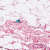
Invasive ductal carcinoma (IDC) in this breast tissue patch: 0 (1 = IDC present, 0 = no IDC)